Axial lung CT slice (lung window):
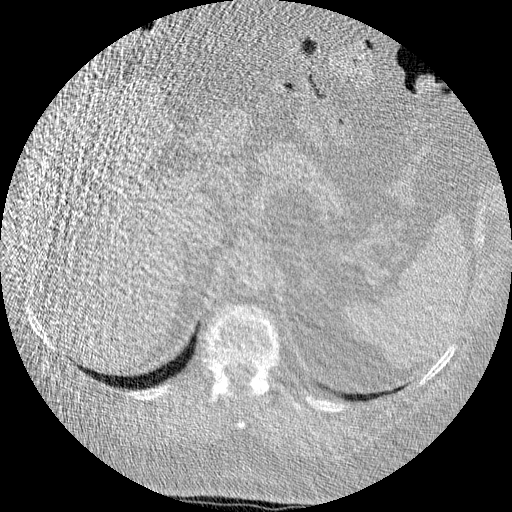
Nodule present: no